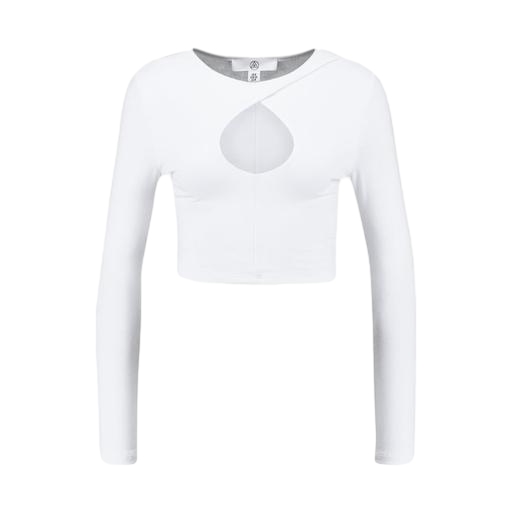
white twist front long sleeve tee, long-sleeve top, white long-sleeve top, white background